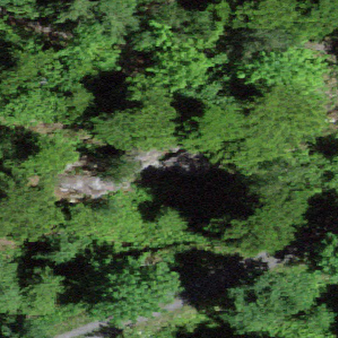
Label: bouldering_area